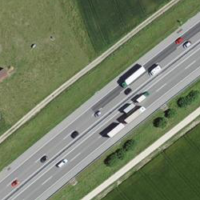
EUNIS habitat code: 57
Species observed at this site:
Milvus milvus